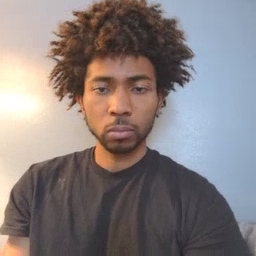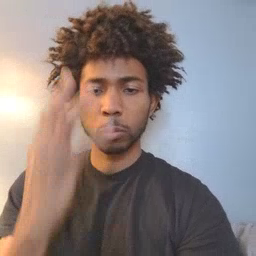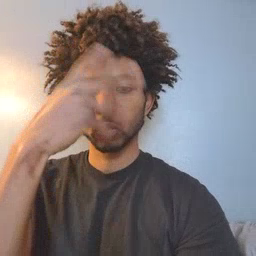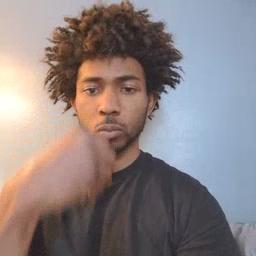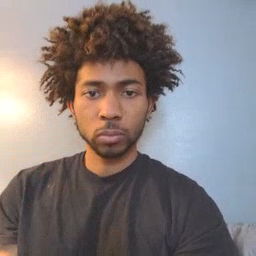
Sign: pretty